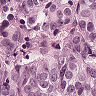
Metastatic tissue present: yes